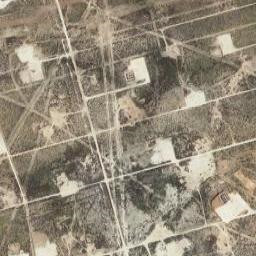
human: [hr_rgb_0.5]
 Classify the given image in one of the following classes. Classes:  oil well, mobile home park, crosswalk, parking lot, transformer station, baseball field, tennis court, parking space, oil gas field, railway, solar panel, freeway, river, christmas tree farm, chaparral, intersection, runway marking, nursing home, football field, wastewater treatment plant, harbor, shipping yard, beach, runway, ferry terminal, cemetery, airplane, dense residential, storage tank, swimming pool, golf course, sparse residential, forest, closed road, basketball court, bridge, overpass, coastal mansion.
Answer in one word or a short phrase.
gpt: oil gas field